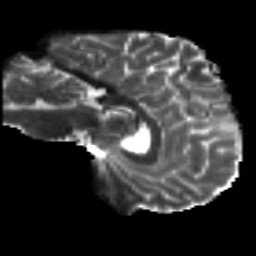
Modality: T2w
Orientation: sagittal
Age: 32
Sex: male
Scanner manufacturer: siemens
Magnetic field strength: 3 T
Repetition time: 8.8 s
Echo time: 0.085 s